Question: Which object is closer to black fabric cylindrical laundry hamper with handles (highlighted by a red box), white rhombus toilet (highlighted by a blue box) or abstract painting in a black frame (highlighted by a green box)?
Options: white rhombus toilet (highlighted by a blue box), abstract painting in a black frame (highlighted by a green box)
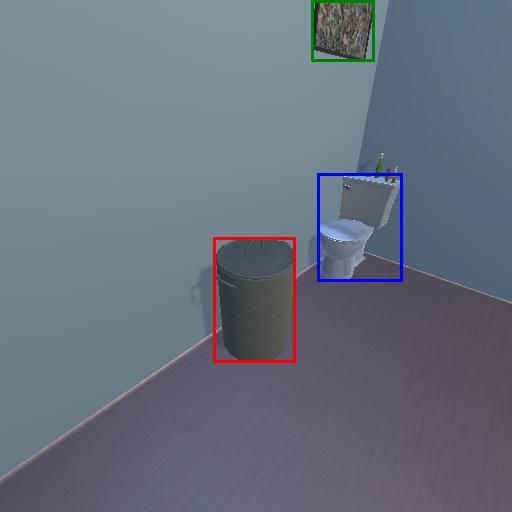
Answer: white rhombus toilet (highlighted by a blue box)